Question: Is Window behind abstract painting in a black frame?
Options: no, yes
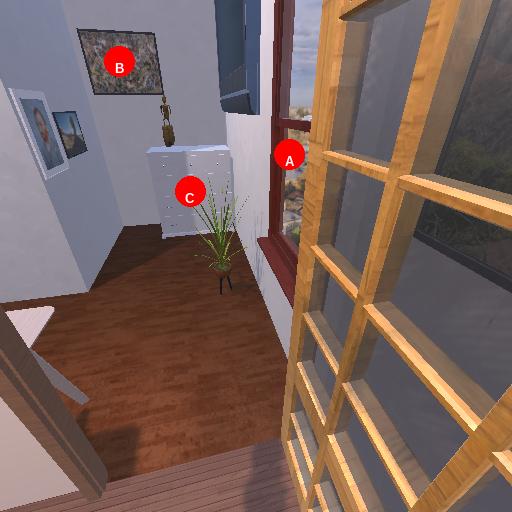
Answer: no